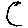
Label: moon